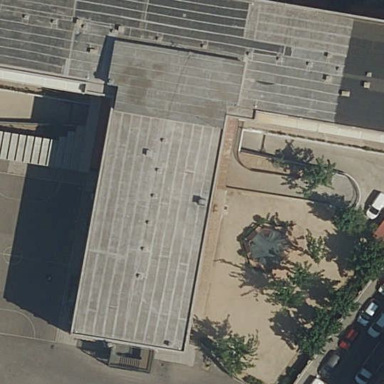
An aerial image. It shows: Community centre.